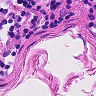
Metastatic tissue present: no